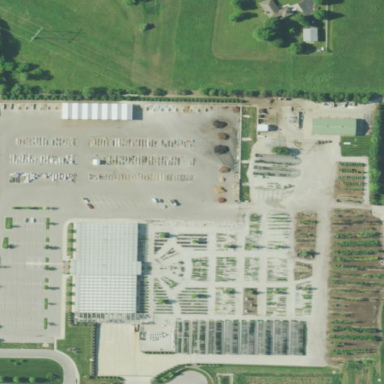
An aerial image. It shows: Plant nursery.